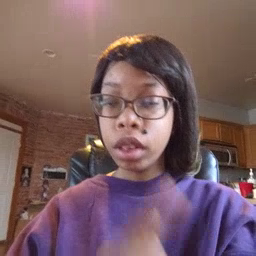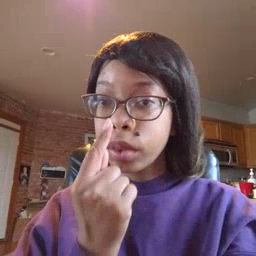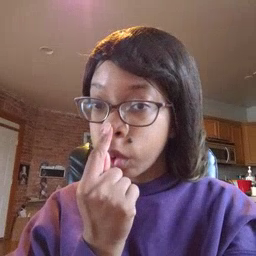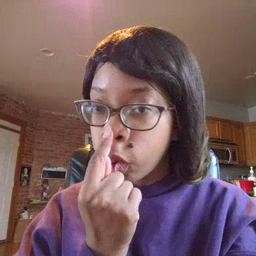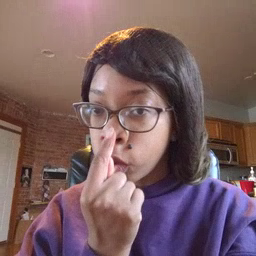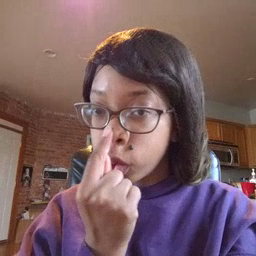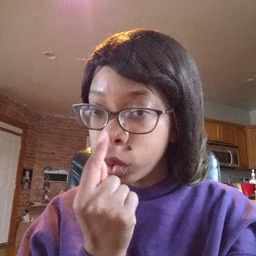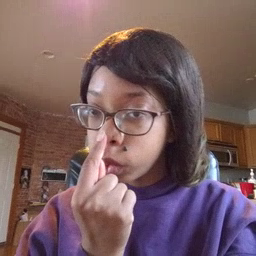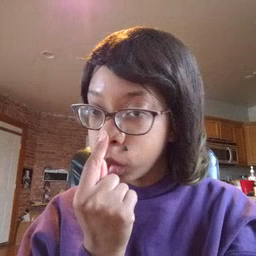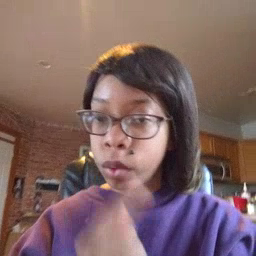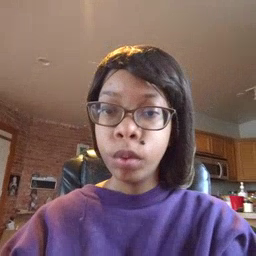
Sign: nose